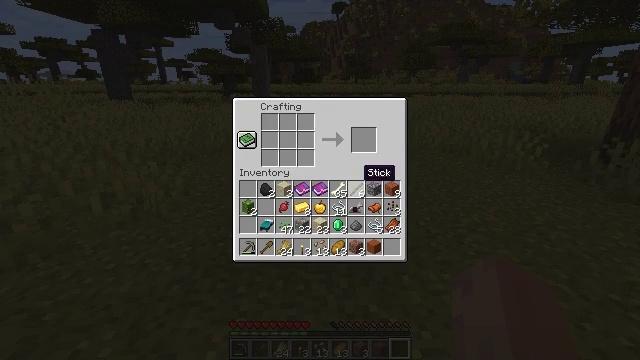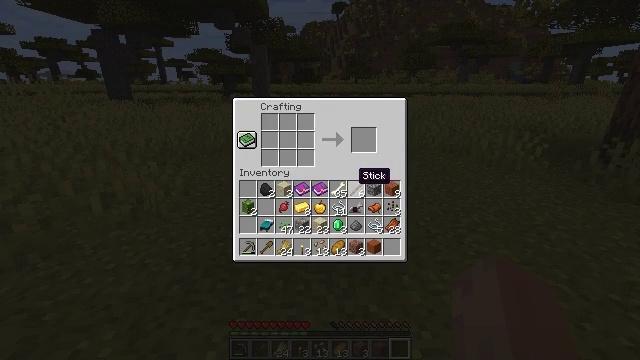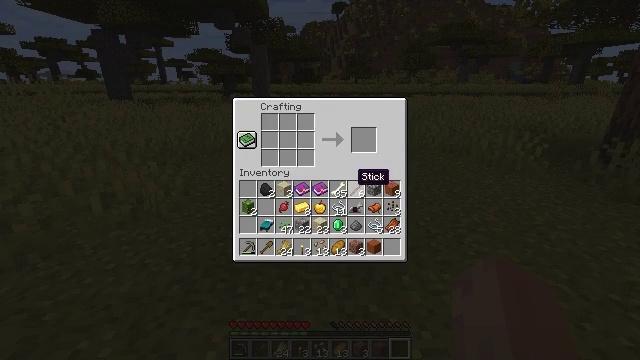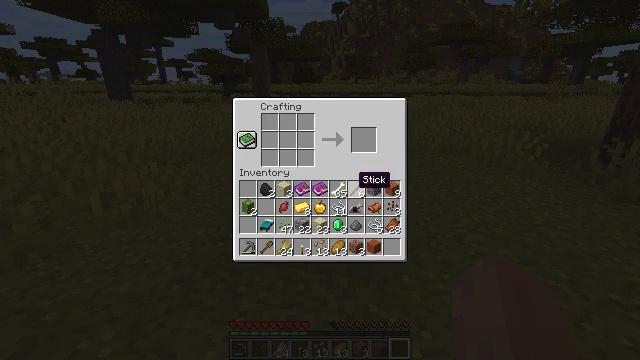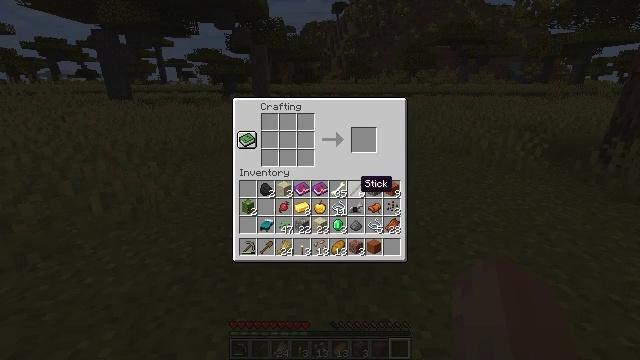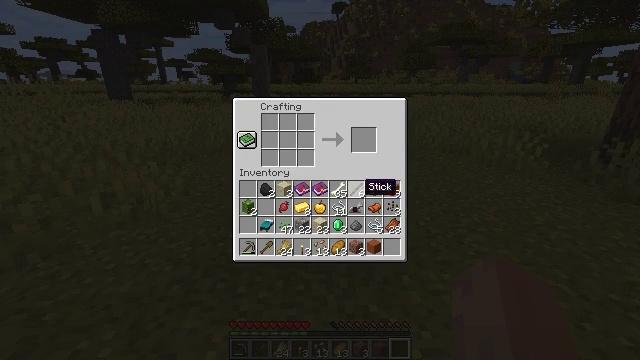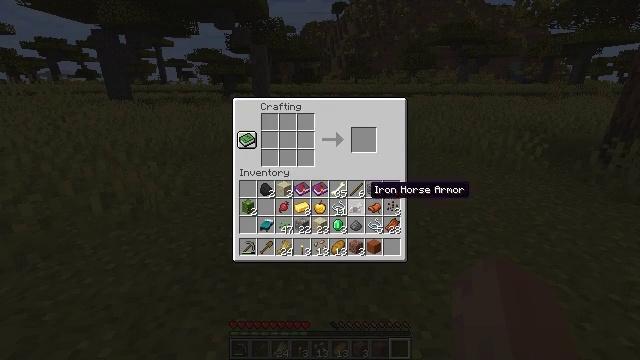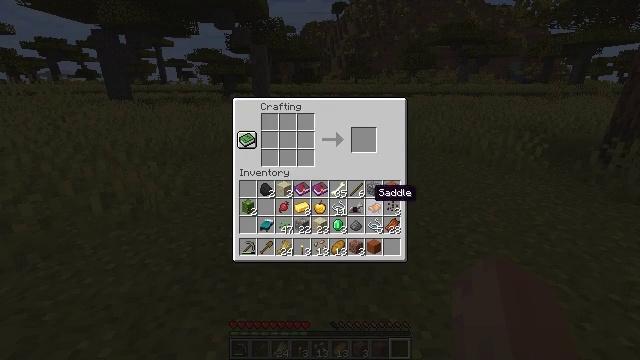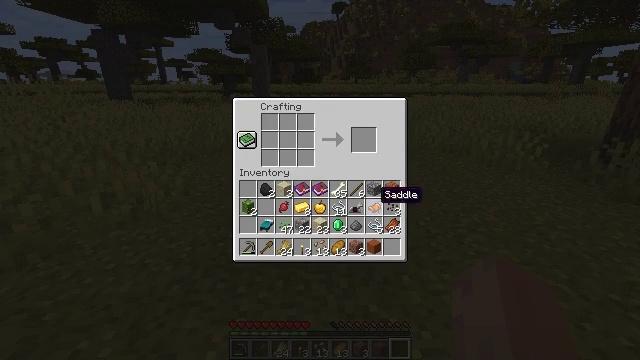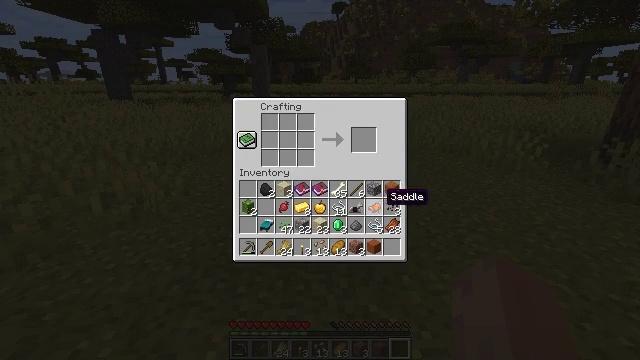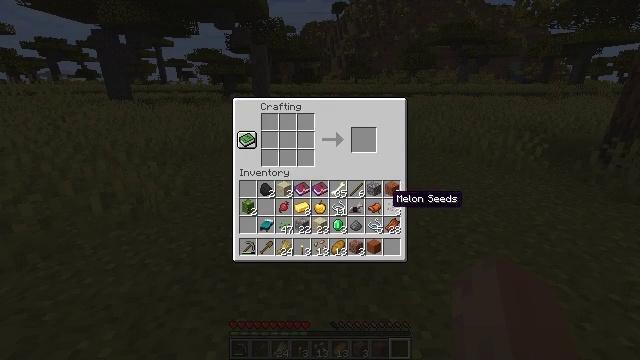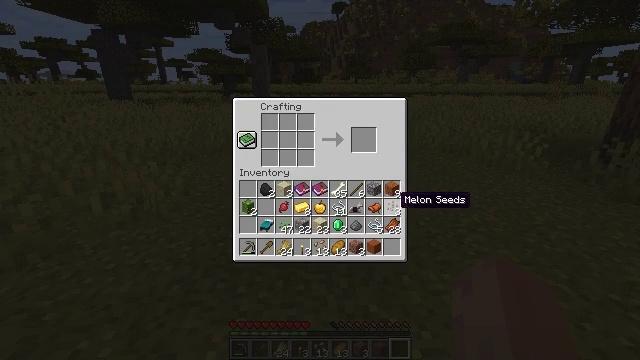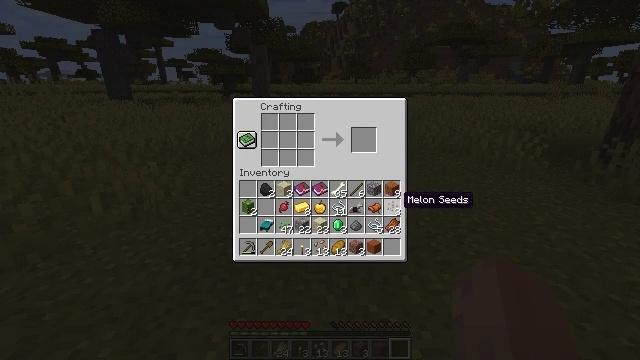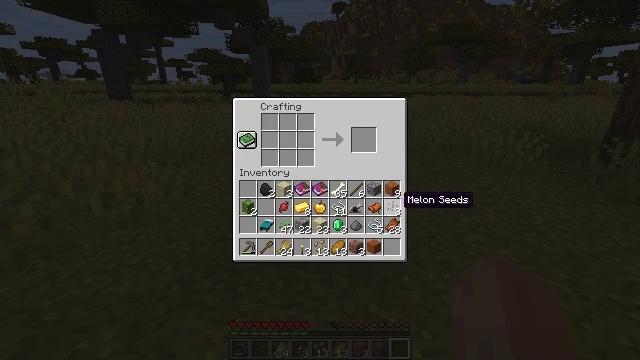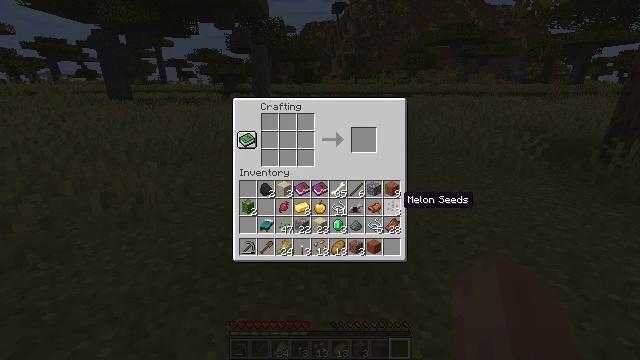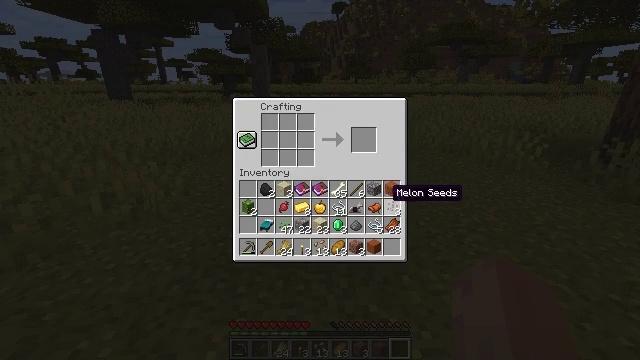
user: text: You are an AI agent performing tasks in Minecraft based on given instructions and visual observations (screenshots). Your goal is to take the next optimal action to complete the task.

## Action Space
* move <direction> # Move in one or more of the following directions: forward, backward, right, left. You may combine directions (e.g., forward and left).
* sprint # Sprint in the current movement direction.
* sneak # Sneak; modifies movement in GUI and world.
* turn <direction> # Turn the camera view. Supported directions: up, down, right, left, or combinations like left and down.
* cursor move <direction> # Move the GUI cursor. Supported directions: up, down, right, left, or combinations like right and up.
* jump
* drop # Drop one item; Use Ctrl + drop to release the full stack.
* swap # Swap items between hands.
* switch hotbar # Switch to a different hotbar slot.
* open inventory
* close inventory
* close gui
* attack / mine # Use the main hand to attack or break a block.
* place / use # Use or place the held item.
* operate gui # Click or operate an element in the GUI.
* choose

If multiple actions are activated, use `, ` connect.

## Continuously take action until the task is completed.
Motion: motion action
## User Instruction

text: Collect the grass from the surface.
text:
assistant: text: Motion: no_op
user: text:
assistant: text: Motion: no_op
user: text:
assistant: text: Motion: no_op
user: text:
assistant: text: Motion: no_op
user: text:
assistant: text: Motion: no_op
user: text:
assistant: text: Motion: no_op
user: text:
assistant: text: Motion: no_op
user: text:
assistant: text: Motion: no_op
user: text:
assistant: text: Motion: no_op
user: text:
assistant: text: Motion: no_op
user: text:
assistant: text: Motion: cursor move right
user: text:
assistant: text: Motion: no_op
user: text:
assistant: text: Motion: no_op
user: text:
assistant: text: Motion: no_op
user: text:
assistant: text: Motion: cursor move left and up
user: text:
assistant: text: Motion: cursor move left
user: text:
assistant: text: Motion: cursor move left
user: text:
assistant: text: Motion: no_op
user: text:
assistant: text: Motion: no_op
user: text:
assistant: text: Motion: no_op
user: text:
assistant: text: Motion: no_op
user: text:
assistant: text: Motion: no_op
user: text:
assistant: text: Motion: no_op
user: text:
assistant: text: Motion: no_op
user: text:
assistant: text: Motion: no_op
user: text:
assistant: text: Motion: no_op
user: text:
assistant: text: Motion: no_op
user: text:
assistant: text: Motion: no_op
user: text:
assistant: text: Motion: no_op
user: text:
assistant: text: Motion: no_op